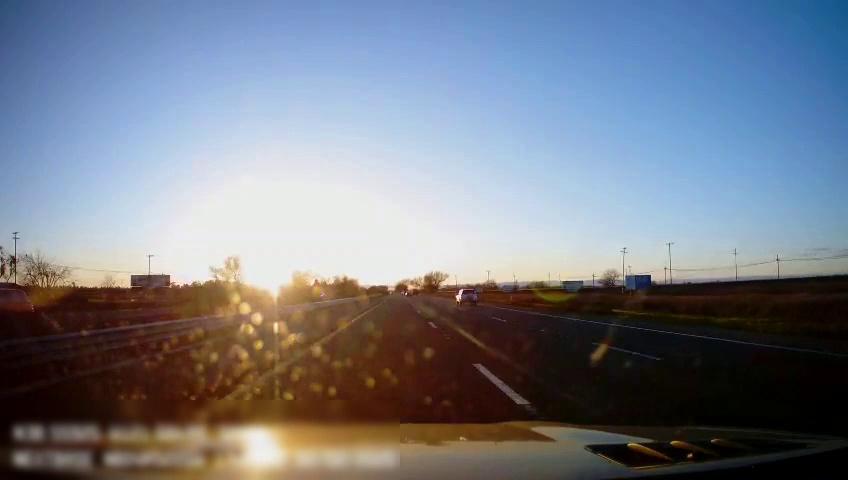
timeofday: Day
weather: Sunny
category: Drivable Space
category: Vehicles | SUV
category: Vehicles | SUV
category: Lanes | Alternate Lane
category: Lanes | Current Lane
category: Lanes | Current Lane
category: Lanes | Alternate Lane
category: Traffic | Signs
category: Traffic | Signs
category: Traffic | Signs